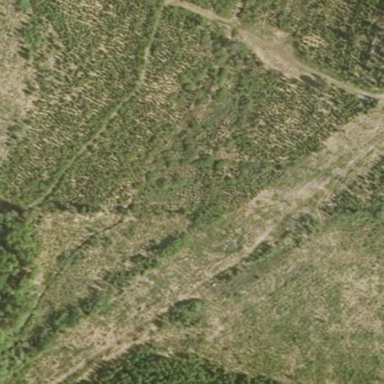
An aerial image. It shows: Clearcut man-made area surrounded by scrub vegetation.